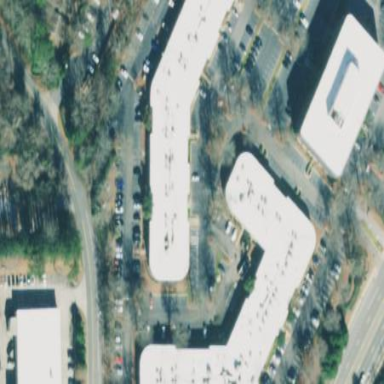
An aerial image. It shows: Office building.